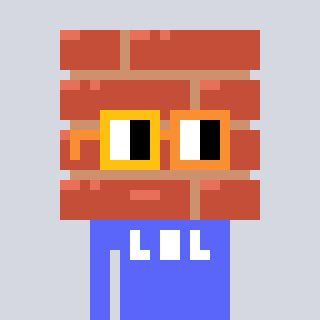
a pixel art character with square yellow and orange glasses, a wall-shaped head and a purple-colored body on a cool background